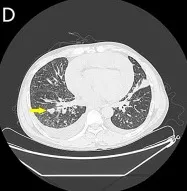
Contrast-enhanced CT images at first admission and 2 weeks after three cycles of chemotherapy. (E) On the first admission, thickening of the intestinal wall of the descending duodenum and multiple mediastinal and inguinal lymphadenopathy were seen.
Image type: radiology (ct)